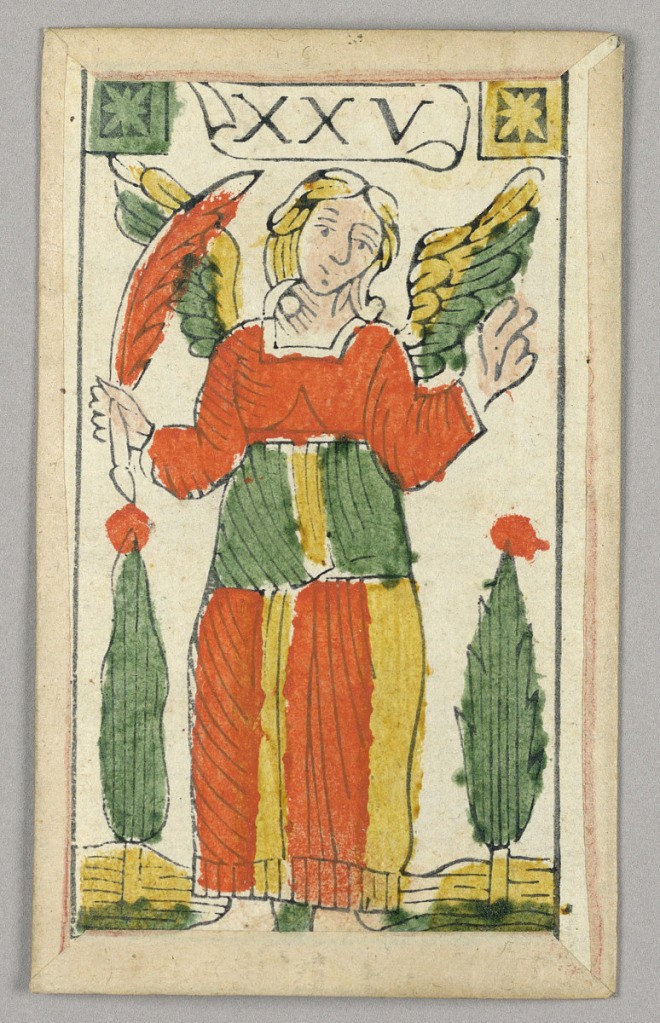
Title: Minchiate (Tarot) Playing Card
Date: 17th century
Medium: Stencil-colored woodblock print
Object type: Playing card
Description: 1909-22-1-1/35: Partial set of Italian Minchiate playing cards50;     1909-22-1-25: Part of a set of Italian Minchiate playing cards.50